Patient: sex F, age 86
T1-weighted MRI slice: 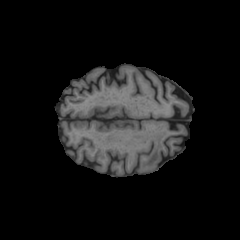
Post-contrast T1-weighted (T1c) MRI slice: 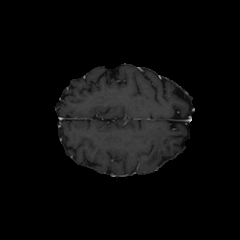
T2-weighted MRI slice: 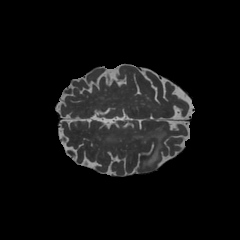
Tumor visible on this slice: yes
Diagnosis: Glioblastoma, IDH-wildtype
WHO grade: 4